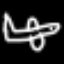
Label: airplane